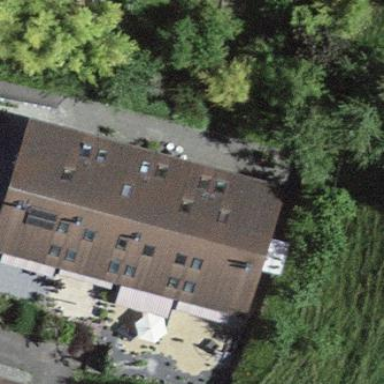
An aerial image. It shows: Simple and straightforward house.